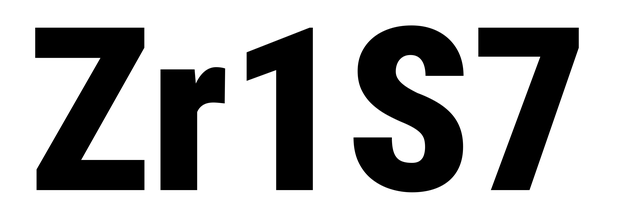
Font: Roboto_Condensed_Black